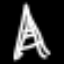
Label: The Eiffel Tower